Чарли, студент-первокурсник университета, изучает интегральное исчисление. В качестве упражнения он должен определить положение центра масс $C$ полуокружности, которая имеет радиус $R$ и однородное распределение масс (см. рис). Его младшая сестра Дженни еще учится в средней школе и по физике изучает вращение твердых тел. Дженни наблюдает за вычислениями своего брата, но поскольку она никогда не слышала об интегральном исчислении, то многого не понимает из того, что он делает. Единственно, что она понимает, это физический смысл задачи. После размышлений и вычислений в течение некоторого времени, она говорит: «Я получила результат и могу определить положение центра масс не только полуокружности, но также любой части окружности или даже любого кругового сектора».
Как Дженни это сделала?
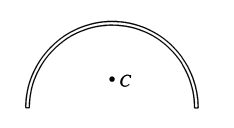
Ответ: Для части вращающейся окружности (стягивающейся на центральный угол $2\alpha$) записан 2-й закон Ньютона: $2F\sin\alpha=ma=2R\rho\alpha \cdot h\omega^2$, откуда положение центра масс: $$h=\cfrac{R\sin\alpha}{\alpha}$$
Темы:
T, ★★, Механика, Статика, 200 задач, Центр масс